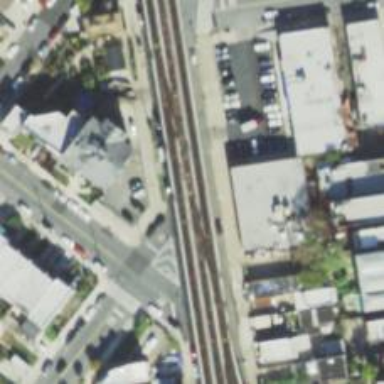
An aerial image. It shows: Bridge with electrified rail.